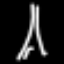
Label: The Eiffel Tower